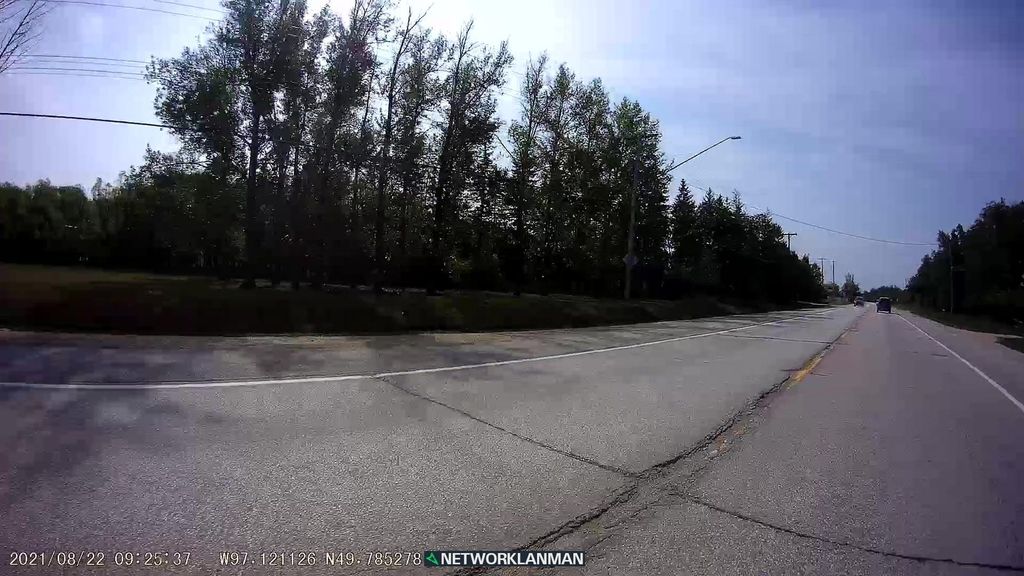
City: winnipeg